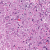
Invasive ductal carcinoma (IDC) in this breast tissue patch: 0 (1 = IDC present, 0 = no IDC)